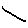
Label: line